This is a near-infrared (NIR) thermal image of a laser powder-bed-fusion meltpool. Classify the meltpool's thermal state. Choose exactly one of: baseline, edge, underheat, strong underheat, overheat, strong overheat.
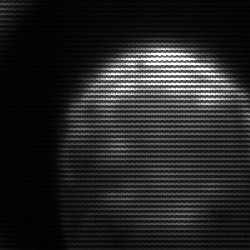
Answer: edge